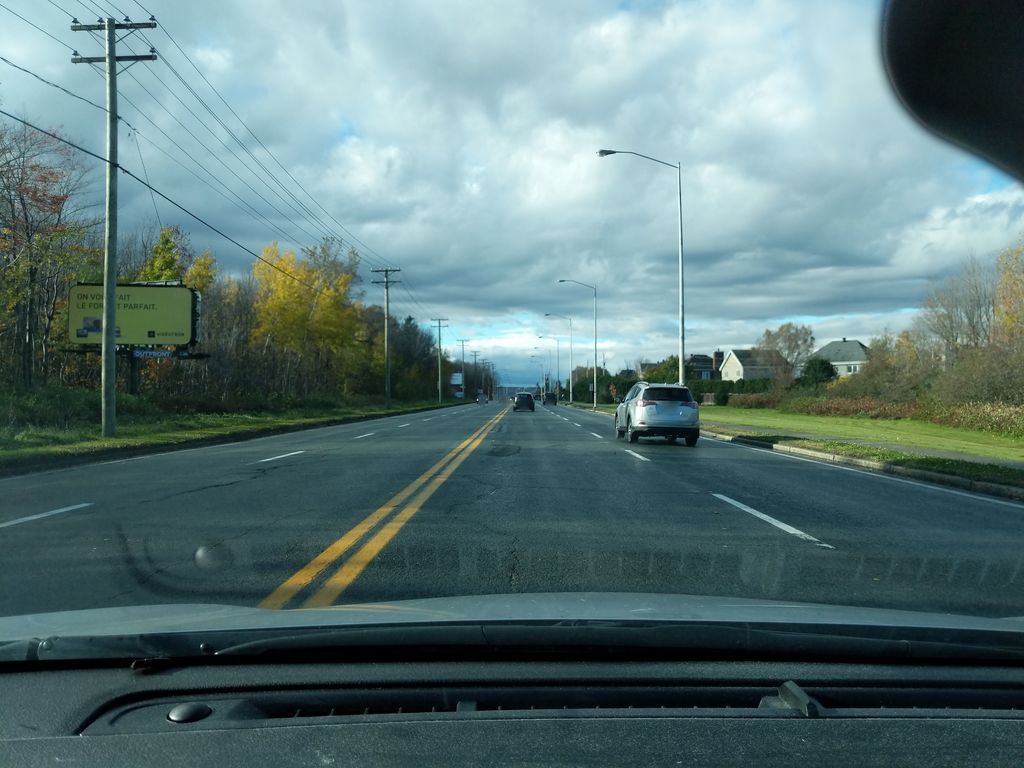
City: quebec_city